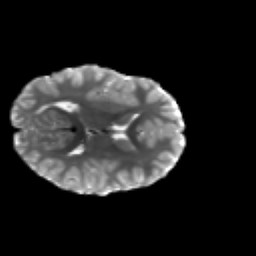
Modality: T2w
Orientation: axial
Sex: female
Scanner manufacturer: siemens
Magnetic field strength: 3 T
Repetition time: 5 s
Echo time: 0.071 s